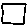
Label: square